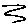
Label: zigzag